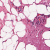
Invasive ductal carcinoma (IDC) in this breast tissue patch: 0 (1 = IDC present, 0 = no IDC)